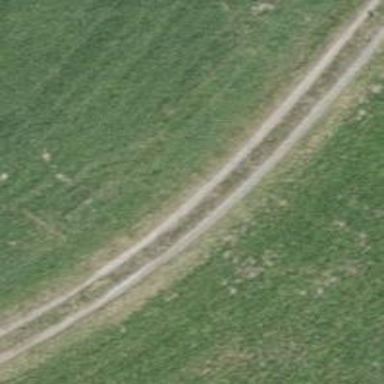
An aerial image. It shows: Gravel track with Grade 3 quality.